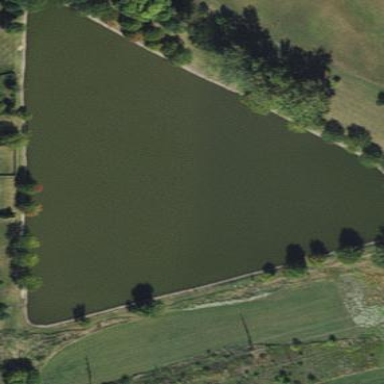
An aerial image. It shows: Pond surrounded by natural water.